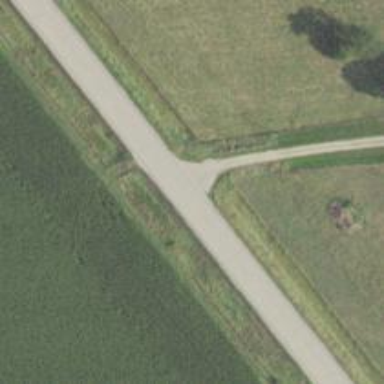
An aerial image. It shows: Driveway leading to service road.